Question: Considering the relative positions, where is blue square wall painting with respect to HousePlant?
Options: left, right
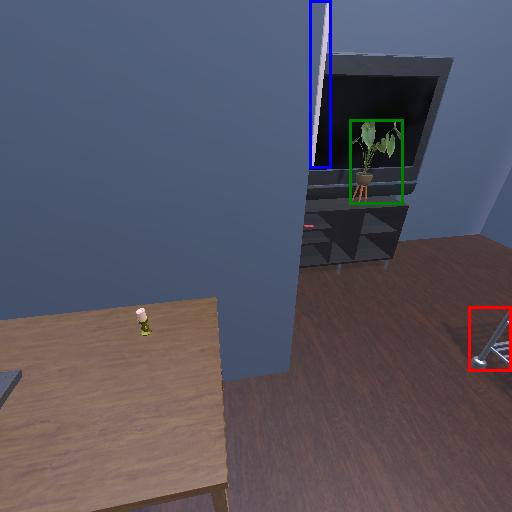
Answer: left